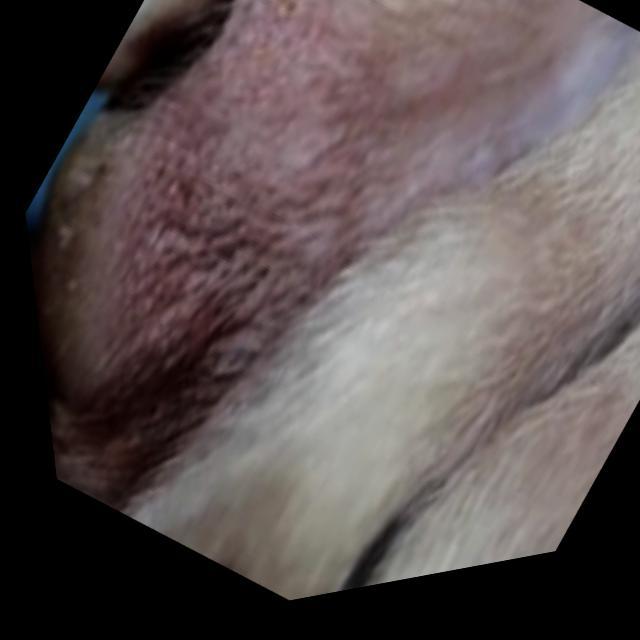
Canine fungal skin infection — characterized by alopecia, scaling, crusting, and circular lesions. Common agents include Malassezia and Candida species.